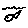
Label: fish